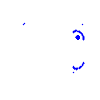
Particle: electron